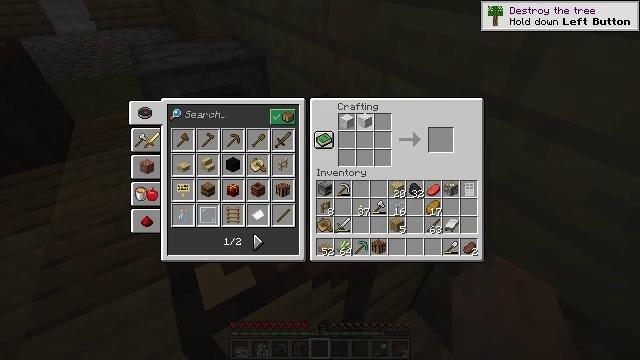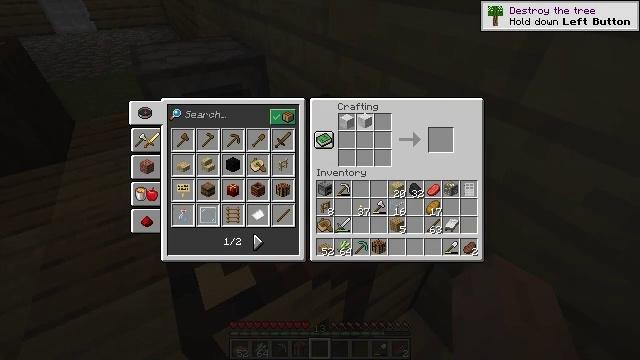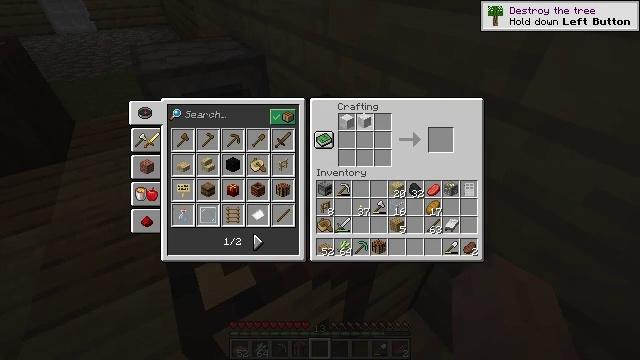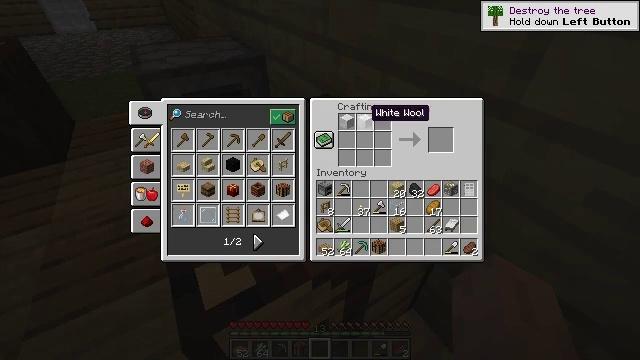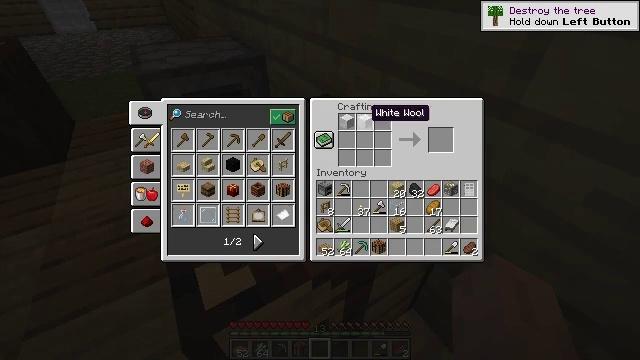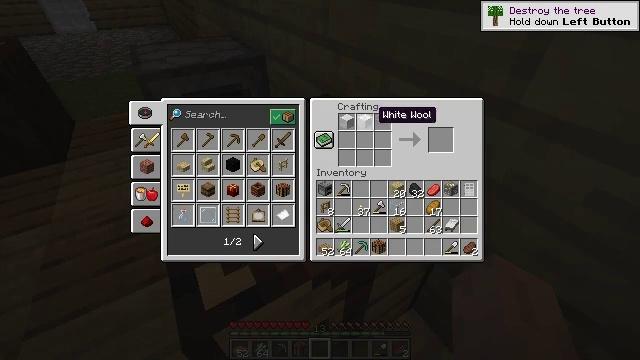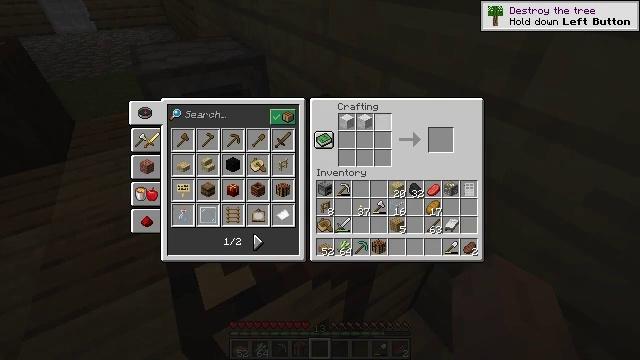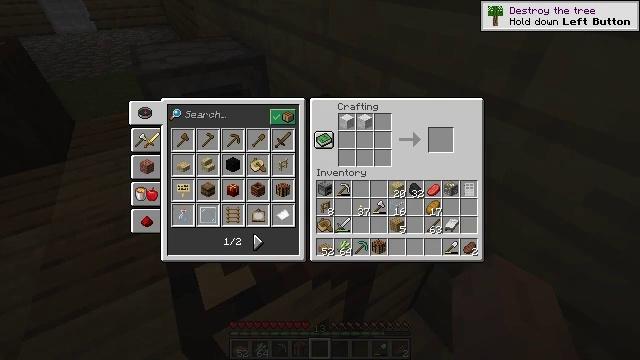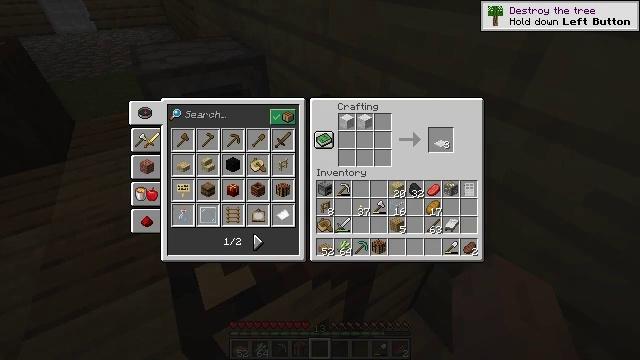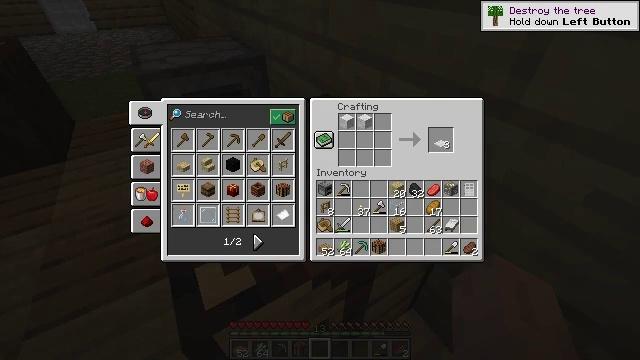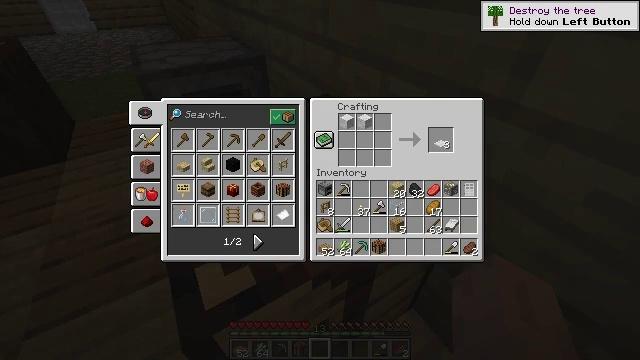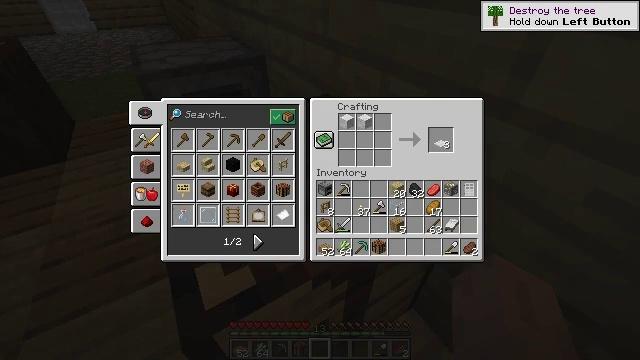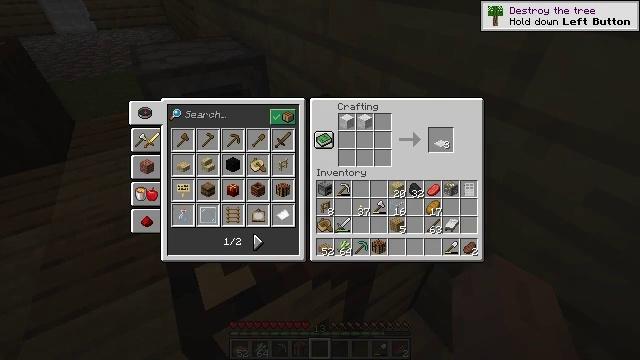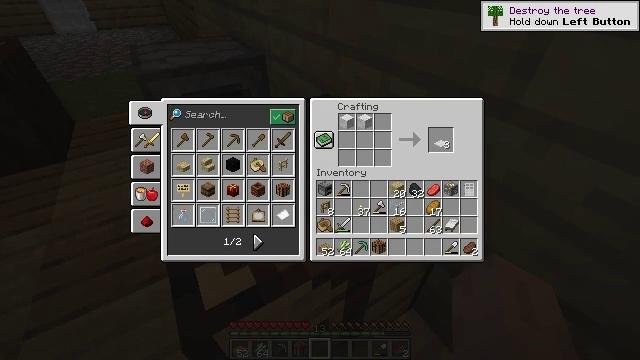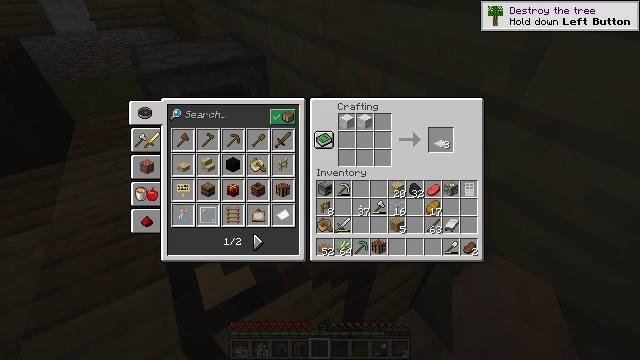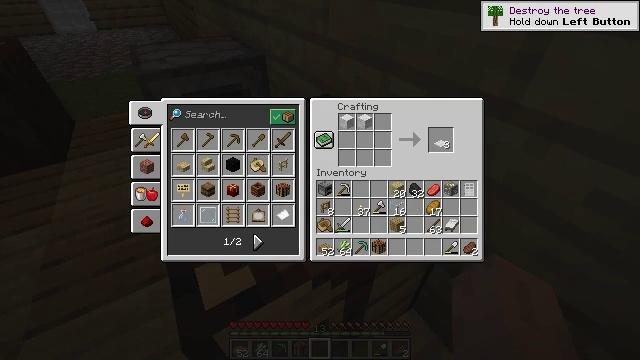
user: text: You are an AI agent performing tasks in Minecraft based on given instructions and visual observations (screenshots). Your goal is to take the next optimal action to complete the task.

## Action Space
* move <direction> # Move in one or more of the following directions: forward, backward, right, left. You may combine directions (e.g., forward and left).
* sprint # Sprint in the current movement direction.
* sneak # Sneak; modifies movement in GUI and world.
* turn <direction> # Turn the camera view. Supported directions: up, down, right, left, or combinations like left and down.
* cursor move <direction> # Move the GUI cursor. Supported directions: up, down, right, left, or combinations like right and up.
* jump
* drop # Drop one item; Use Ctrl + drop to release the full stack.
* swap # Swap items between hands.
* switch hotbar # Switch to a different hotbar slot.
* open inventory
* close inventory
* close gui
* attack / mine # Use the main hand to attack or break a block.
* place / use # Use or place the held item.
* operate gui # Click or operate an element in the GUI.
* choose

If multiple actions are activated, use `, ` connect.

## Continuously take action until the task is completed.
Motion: motion action
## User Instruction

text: Open the crafting table to craft a white carpet.
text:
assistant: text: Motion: choose
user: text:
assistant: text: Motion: choose
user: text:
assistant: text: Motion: no_op
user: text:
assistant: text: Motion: no_op
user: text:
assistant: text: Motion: no_op
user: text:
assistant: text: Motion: no_op
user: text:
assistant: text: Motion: cursor move right
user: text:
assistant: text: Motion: no_op
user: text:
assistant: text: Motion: no_op
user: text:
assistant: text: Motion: no_op
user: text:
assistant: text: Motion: no_op
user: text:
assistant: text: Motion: cursor move right
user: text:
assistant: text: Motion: no_op
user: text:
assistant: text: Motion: cursor move down
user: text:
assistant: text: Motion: no_op
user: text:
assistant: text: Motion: no_op
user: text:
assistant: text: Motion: no_op
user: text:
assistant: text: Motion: no_op
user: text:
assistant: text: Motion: cursor move right
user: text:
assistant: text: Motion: cursor move right
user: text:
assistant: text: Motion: no_op
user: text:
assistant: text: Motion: no_op
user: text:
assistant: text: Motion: cursor move up
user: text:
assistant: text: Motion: no_op
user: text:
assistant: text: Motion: no_op
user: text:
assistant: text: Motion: no_op
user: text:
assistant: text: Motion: operate gui
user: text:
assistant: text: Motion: operate gui
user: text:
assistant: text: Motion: no_op
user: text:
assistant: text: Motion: no_op